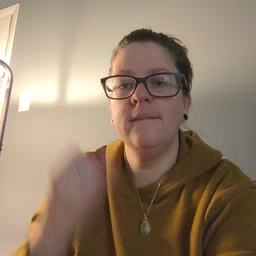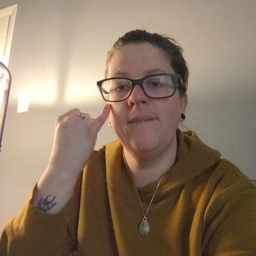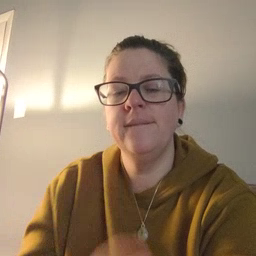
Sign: if